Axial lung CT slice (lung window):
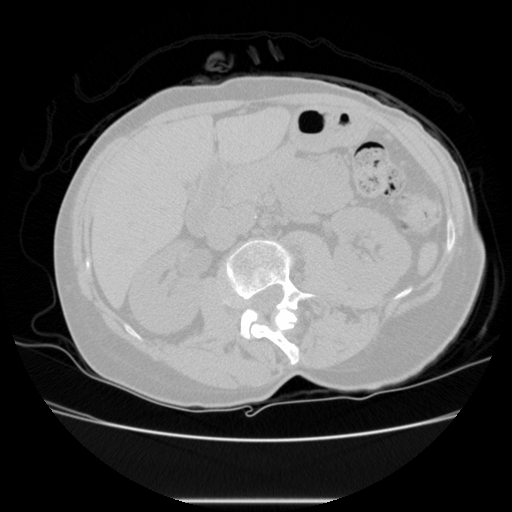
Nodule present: no